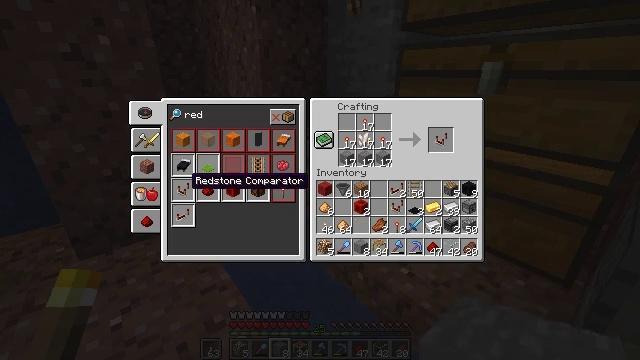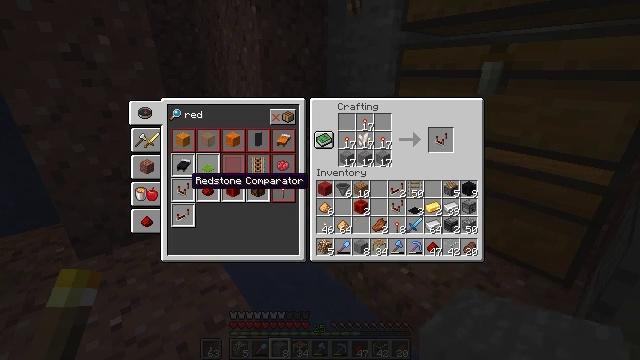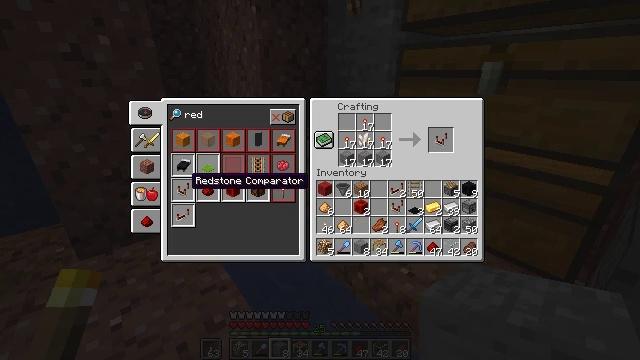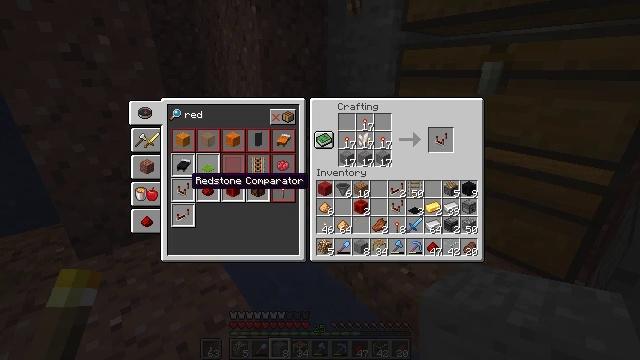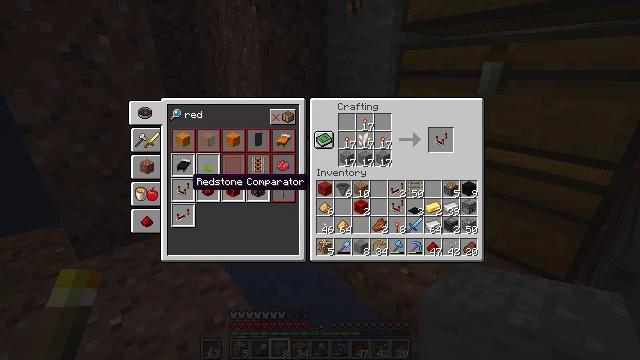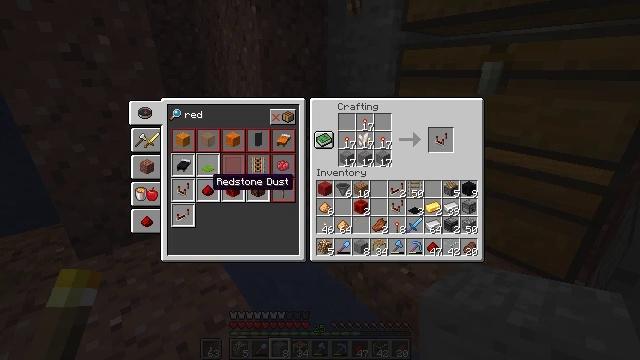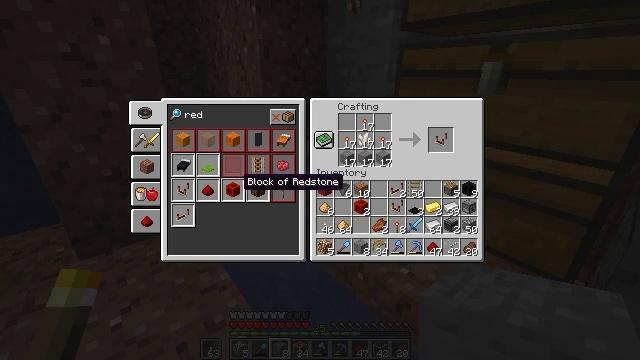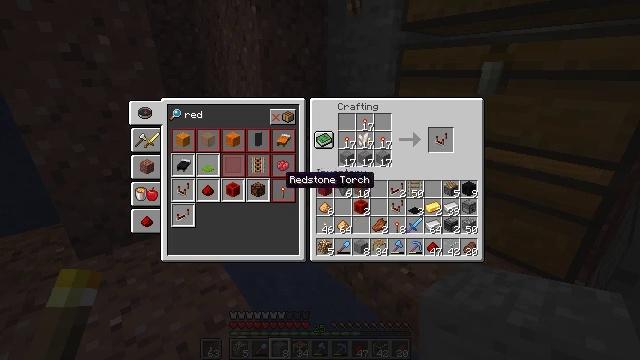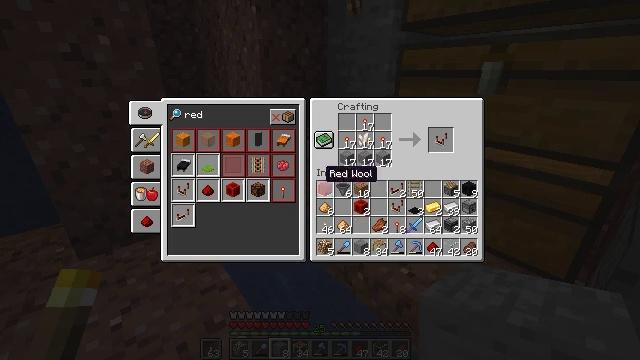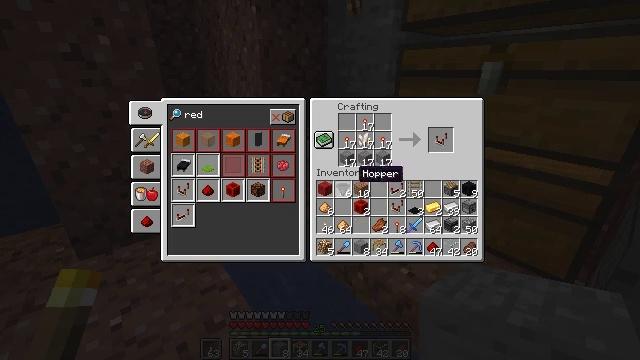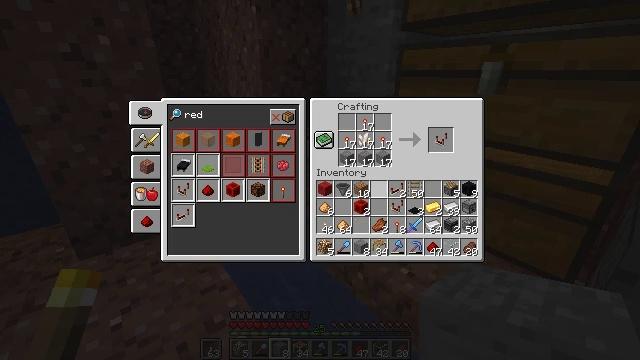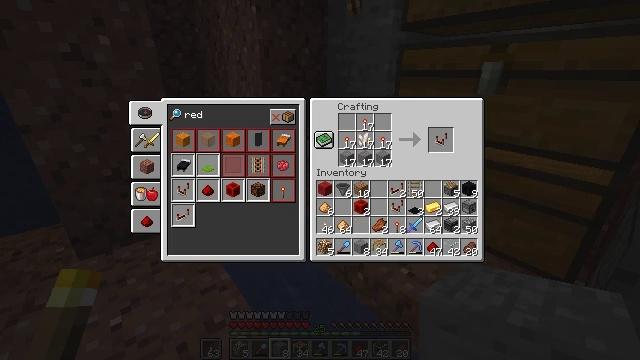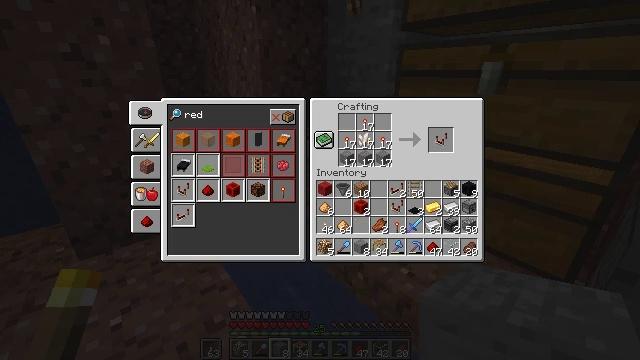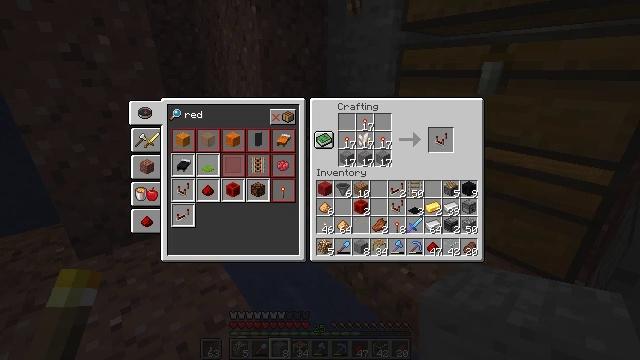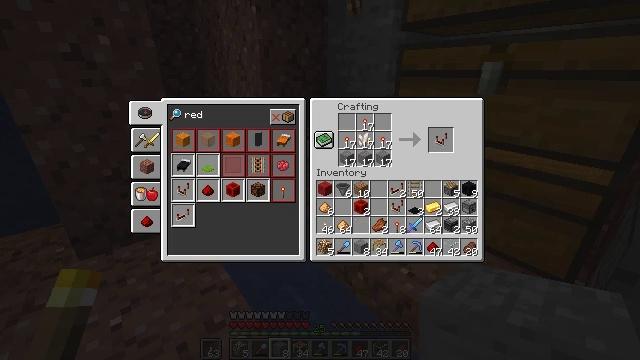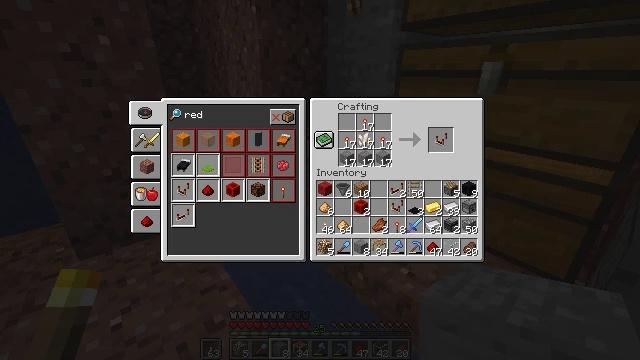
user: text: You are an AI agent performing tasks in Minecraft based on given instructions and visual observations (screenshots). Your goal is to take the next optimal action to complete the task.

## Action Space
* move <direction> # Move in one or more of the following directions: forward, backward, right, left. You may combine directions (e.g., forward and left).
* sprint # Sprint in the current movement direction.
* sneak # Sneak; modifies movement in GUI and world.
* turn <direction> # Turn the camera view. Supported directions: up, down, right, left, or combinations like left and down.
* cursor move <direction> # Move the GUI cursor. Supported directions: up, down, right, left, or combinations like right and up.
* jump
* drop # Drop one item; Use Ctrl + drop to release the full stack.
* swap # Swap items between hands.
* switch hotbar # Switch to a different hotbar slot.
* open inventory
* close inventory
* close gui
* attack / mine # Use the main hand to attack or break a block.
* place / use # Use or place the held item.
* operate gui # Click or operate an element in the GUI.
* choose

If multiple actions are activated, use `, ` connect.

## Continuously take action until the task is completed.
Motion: motion action
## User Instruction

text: Get a comparator from the crafting table.
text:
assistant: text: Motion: sneak
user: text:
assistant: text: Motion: sneak
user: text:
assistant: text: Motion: sneak
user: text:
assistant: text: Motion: sneak
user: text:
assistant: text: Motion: sneak, cursor move right
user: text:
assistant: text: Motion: sneak, cursor move right
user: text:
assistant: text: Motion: sneak, cursor move right
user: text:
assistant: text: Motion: sneak, cursor move right
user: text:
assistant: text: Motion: sneak, cursor move right
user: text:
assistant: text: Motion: sneak, cursor move right
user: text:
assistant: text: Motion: sneak, cursor move right
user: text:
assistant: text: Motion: sneak, cursor move right
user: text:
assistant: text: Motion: sneak, cursor move right
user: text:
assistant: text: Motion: sneak, cursor move right
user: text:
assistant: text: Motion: sneak, cursor move right
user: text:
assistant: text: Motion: cursor move right
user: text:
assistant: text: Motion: no_op
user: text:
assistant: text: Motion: no_op
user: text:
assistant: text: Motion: no_op
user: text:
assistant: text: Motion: no_op
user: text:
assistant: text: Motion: no_op
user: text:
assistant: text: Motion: no_op
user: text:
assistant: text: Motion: no_op
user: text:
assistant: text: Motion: no_op
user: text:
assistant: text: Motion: no_op
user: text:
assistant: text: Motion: no_op
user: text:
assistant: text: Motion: no_op
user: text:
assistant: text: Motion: operate gui
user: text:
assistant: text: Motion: operate gui
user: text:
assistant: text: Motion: cursor move down, operate gui